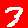
Digit: 3